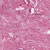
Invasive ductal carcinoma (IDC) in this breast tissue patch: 0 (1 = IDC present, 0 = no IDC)